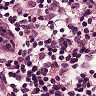
Metastatic tissue present: no